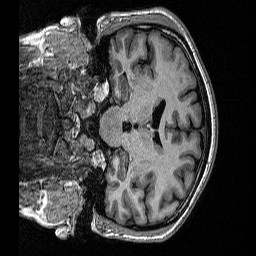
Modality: T1w
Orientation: coronal
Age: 31
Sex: male
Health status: healthy
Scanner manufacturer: siemens
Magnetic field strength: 1.5 T
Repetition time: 2.73 s
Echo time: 0.00357 s